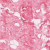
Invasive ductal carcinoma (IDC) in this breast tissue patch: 0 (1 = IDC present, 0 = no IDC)